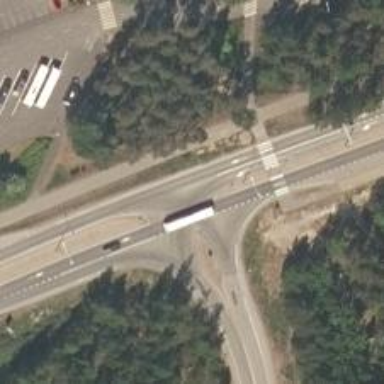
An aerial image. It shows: Asphalt trunk link road.